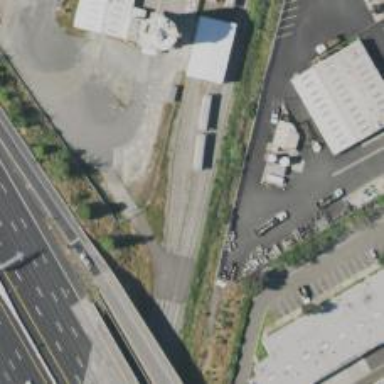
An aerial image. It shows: Rail spur service.